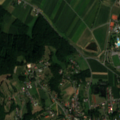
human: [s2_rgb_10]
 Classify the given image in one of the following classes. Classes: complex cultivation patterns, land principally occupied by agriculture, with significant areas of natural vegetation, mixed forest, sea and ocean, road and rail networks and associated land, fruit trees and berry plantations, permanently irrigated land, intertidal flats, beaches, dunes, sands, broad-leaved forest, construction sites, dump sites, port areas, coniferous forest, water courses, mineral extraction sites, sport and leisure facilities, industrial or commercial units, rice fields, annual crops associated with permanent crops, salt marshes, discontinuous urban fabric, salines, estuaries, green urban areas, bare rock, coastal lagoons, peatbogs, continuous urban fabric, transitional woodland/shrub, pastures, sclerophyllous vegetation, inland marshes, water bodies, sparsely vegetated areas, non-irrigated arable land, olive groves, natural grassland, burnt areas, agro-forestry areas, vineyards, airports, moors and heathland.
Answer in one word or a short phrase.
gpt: discontinuous urban fabric, non-irrigated arable land, complex cultivation patterns, land principally occupied by agriculture, with significant areas of natural vegetation, broad-leaved forest